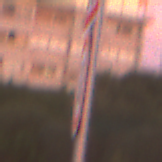
Verkehrszeichen: Geschwindigkeit30
Zusatzzeichen oben: Bahnuebergang
Umgebung: Outdoor, Urban
Tageszeit: SunriseSunset
Wetter: PartlyCloudy
Licht: Natural
Jahreszeit: NotSpecified
Kontrast: MediumContrast